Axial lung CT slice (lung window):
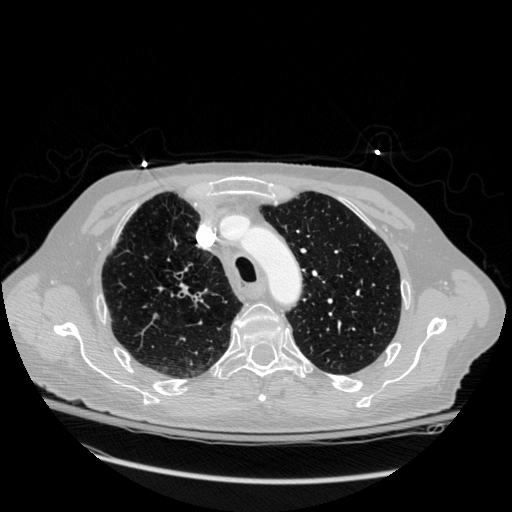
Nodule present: no